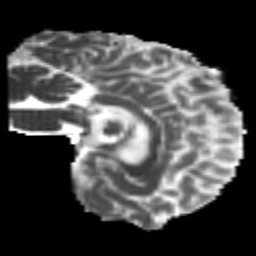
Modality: MD
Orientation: sagittal
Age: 23
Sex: male
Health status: healthy
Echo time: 0.074 s